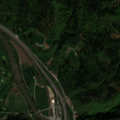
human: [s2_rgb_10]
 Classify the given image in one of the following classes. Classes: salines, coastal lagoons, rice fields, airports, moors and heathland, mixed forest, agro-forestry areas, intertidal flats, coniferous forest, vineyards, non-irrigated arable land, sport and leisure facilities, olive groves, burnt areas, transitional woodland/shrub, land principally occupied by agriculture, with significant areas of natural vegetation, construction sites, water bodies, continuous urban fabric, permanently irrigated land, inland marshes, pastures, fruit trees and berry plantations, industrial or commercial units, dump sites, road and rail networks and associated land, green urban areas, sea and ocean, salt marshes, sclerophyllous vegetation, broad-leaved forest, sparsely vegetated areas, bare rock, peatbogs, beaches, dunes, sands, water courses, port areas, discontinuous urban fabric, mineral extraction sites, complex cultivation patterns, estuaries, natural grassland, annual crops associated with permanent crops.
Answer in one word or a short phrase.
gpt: sport and leisure facilities, complex cultivation patterns, broad-leaved forest, mixed forest